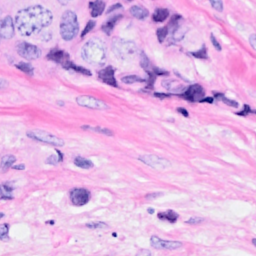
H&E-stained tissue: Breast